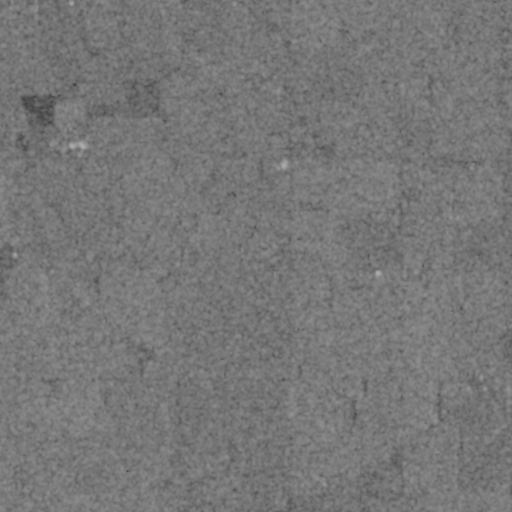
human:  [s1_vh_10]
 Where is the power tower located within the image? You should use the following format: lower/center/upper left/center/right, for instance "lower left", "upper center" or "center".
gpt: The power tower is located in the upper of the image.
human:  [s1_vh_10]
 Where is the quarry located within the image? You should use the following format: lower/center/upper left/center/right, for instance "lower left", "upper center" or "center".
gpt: There is no quarry in the image.

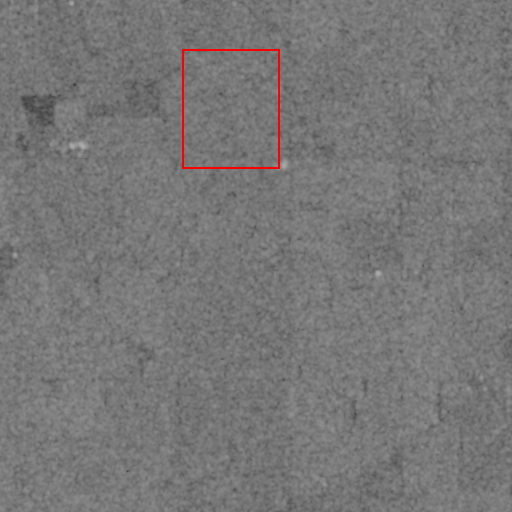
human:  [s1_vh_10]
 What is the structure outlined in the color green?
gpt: There is no green outline.
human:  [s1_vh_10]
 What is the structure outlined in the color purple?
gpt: There is no structure outlined in purple.